Field crop: maize
Growth stage: 2
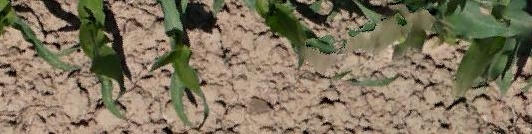
Species: maize